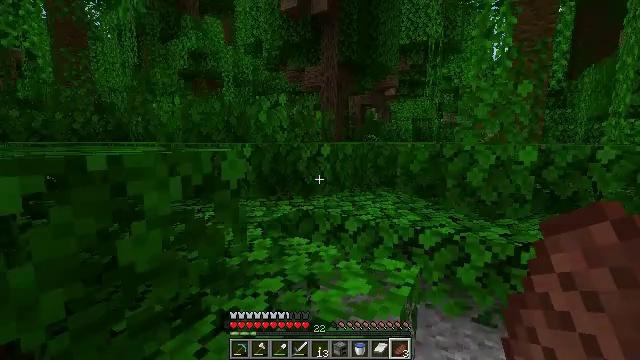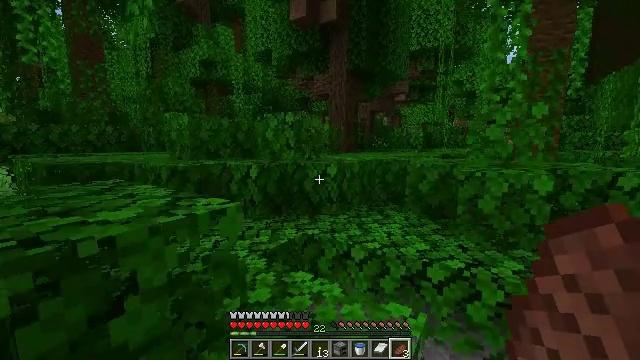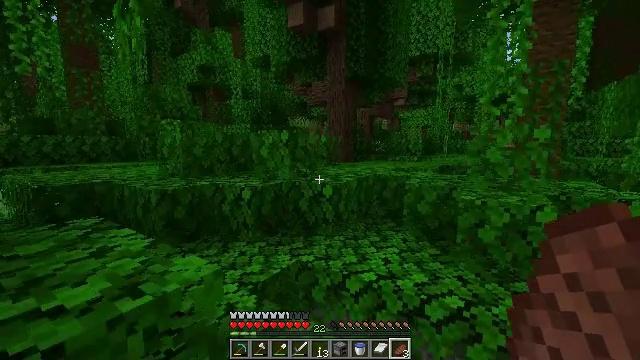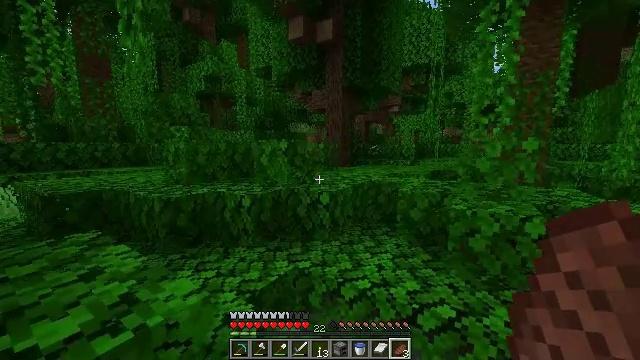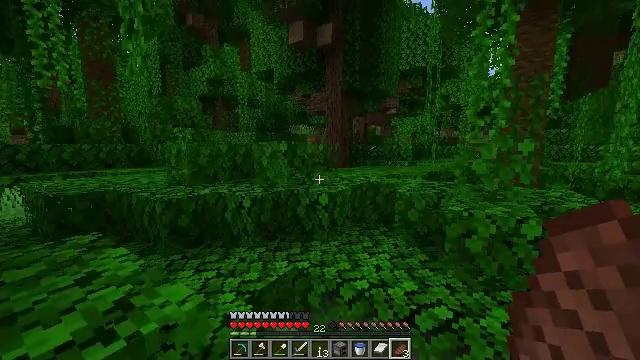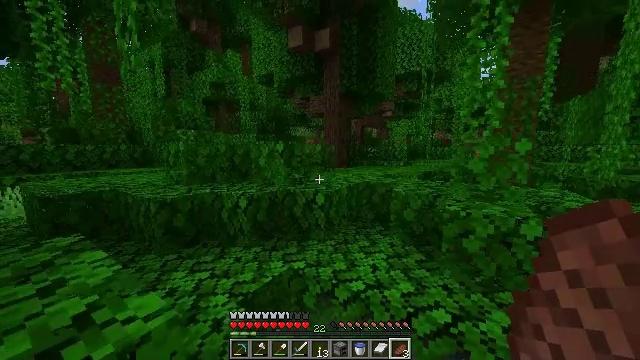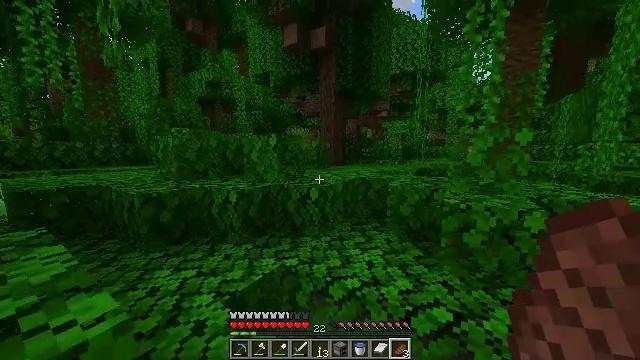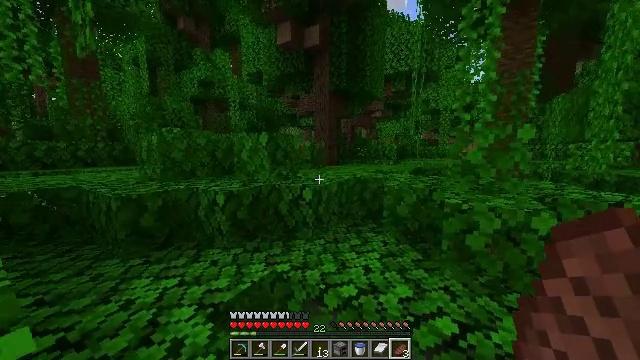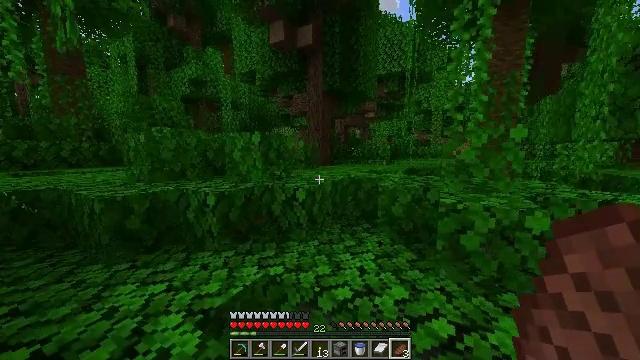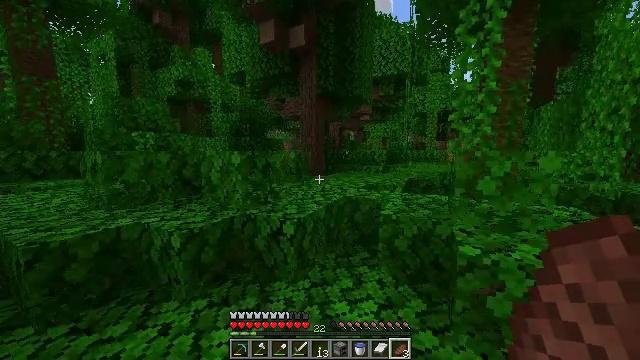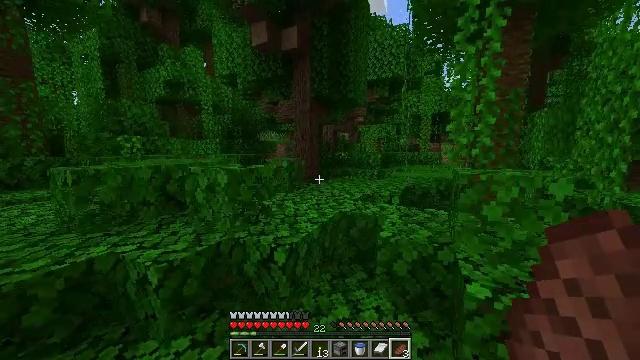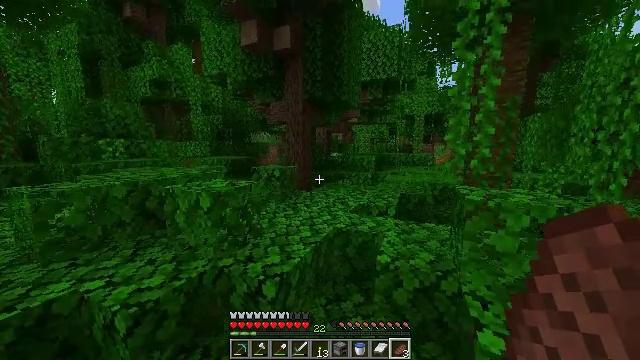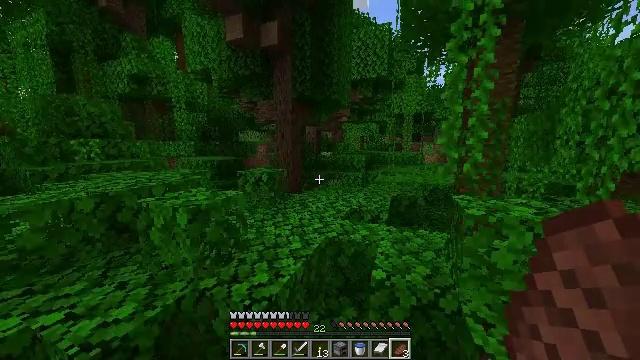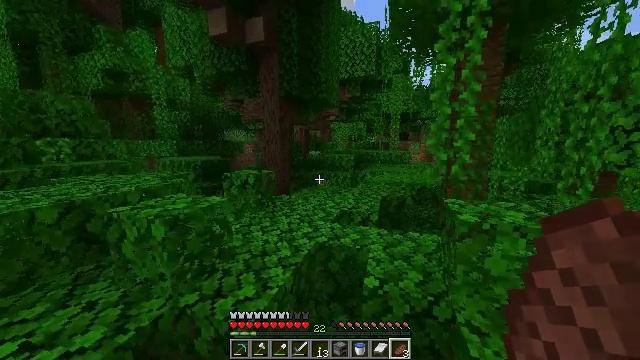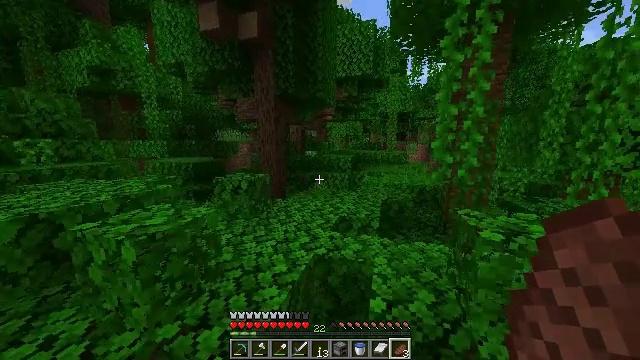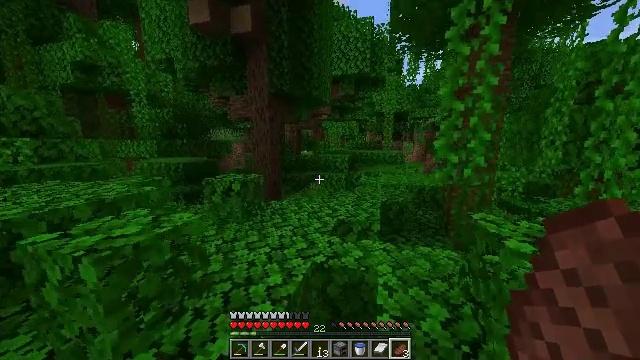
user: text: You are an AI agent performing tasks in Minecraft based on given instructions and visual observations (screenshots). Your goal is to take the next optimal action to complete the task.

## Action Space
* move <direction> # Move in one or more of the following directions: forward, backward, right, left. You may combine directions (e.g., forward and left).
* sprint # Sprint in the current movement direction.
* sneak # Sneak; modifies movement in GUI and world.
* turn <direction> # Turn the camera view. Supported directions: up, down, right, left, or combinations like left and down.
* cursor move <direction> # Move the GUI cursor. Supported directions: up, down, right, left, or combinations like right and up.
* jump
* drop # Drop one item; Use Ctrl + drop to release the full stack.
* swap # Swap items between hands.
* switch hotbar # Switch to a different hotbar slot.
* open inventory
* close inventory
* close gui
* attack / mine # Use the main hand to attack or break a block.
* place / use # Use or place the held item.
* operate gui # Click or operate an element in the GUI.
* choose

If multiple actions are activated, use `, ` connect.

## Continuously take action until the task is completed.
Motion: motion action
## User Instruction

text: Use right equipment to gather melon.
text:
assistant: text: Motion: move forward, sprint, turn left, jump
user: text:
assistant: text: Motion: move forward, sprint, jump
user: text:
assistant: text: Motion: move forward, sprint, jump
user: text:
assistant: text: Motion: move forward, sprint
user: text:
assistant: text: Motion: move forward, sprint
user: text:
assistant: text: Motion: move forward, sprint
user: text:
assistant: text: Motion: move forward, sprint, turn right
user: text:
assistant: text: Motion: move forward, sprint, turn right
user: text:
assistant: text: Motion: move forward, sprint, turn right, jump
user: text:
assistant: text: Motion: move forward, sprint, turn right, jump
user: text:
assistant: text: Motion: move forward, sprint, turn right, jump
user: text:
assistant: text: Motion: move forward, sprint, turn right, jump
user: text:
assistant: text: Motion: move forward, sprint, turn right, jump
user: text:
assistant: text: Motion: move forward, sprint, turn right
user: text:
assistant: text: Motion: move forward, sprint, turn right
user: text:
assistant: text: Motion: move forward, sprint, turn right
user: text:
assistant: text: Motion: move forward, sprint, turn right
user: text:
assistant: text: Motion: move forward, sprint, turn right, jump
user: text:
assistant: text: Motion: move forward, sprint, jump
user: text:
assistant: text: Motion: move forward, sprint, jump
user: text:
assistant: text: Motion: move forward, sprint, jump
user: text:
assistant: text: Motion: move forward, sprint, jump
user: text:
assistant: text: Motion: move forward, sprint, jump
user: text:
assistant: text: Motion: move forward, sprint
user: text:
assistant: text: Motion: move forward, sprint
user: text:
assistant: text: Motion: move forward, sprint
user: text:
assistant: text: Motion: move forward, sprint
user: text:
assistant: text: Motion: move forward, sprint
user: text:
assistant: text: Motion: move forward, sprint
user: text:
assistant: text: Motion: move forward, sprint, turn right, jump